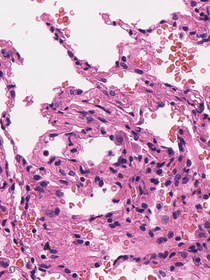
Tumor epithelial tissue: no
Tumor-associated stroma tissue: no
Normal tissue: yes